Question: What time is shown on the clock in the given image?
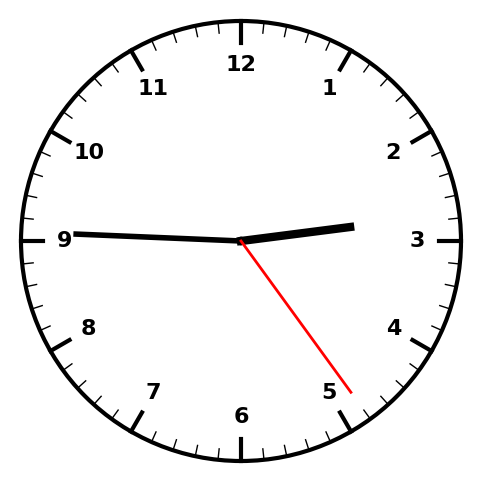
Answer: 02:45:24